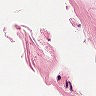
Metastatic tissue present: no